Question: I tried random generate number from 1 to 100.How to change random ?
Note :
Random from 1 to 100 codes
'''
#import <UIKit/UIKit.h>
@interface RandomNumberGenViewController : UIViewController {
int number;
IBOutlet UILabel *label;
}
-(IBAction)generateNumber:(id)sender;
@end
@implementation RandomNumberGenViewController
-(IBAction)generateNumber:(id)sender {
number = (arc4random()%100)+1; //Generates Number from 1 to 100.
NSString *string = [NSString stringWithFormat:@"%i", number];
label.text = string
}
'''

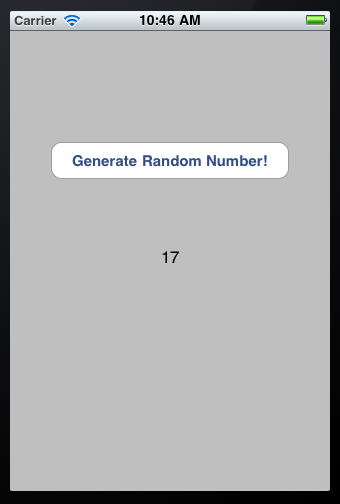
Answer: A random number with 6 digits would be:
'''
int number = arc4random_uniform(<PHONE>);
'''
But that gives a number from 0 to 999,999. It sounds like you want a random number from 100,000 to 999,999. So do this:
'''
int number = arc4random_uniform(900000) + 100000;
'''